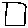
Label: square